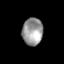
Tissue: skin
Cell type: T cells
Senescence score: 0.255
Nuclear area (px): 554
Mean DAPI intensity: 151.774